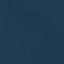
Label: SeaLake